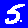
Digit: 5